Brain MRI, t1w sequence, axial 2D slice.
Patient: age 43, sex F, weight 95 kg, height 1.95 m
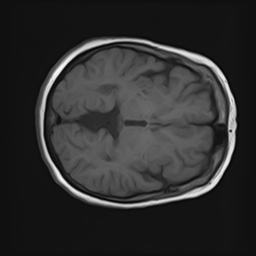